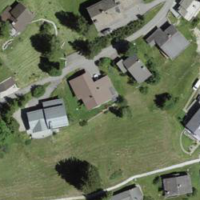
EUNIS habitat code: 55
Species observed at this site:
Tachybaptus ruficollis
Corvus corone
Turdus philomelos
Fulica atra
Turdus viscivorus
Buteo buteo
Erithacus rubecula
Pica pica
Phoenicurus ochruros
Certhia familiaris
Garrulus glandarius
Nucifraga caryocatactes
Picus viridis
Periparus ater
Cyanistes caeruleus
Lophophanes cristatus
Anas platyrhynchos
Chloris chloris
Pyrrhula pyrrhula
Troglodytes troglodytes
Aythya fuligula
Fringilla coelebs
Regulus ignicapilla
Turdus torquatus
Carduelis carduelis
Turdus merula
Columba palumbus
Parus major
Hirundo rustica
Regulus regulus
Pyrrhocorax graculus
Aquila chrysaetos
Motacilla alba